Question: Do I need to install bower components each time I create angular project in WebStorm?
I created 2 projects and installed bower components separately each time. I believe there must some other method for this.

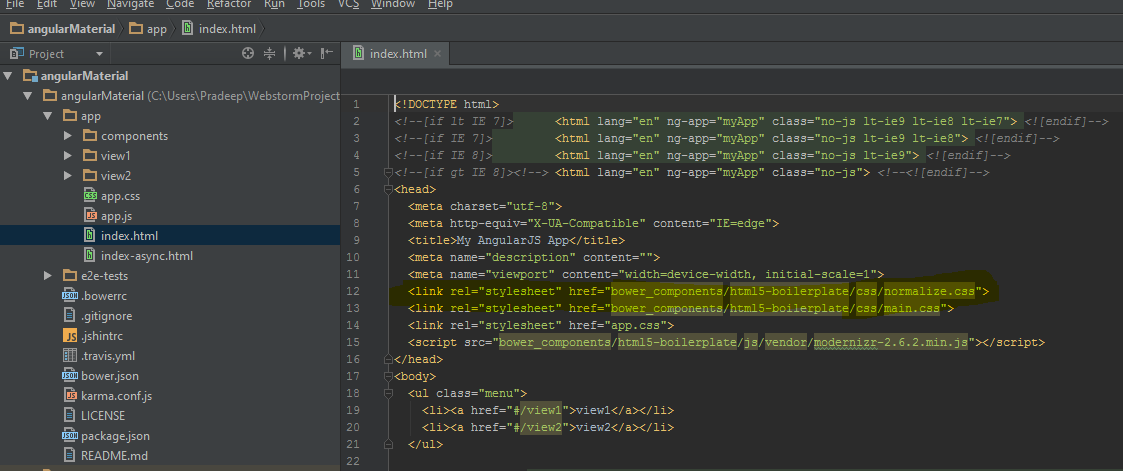
Answer: Each project should have own dependencies, isn't it? The main idea of a frontend package managers is "setup all dependence locally".
Frontend a bit different from a backend, so You may read this article <URL> to understand why things so.
Another idea of bower - is to keep in vcs(git, etc) only . When another man from you team download the project, he should to do the only thing - make 'bower install' and bower will download all dependencies for this project only (he didn't want to know about your other projects)
There is no point to install deps one time for all project, cause this is a frontend, not a backend.
One of the best practice for frontend - is to concat all .js and .css files for one huge javascript file (and one for css).
In common way when you do this, you should specify project js dirs.
I belive these big files should be uniq for each project.
P.S. But if you still want to use bower in way, you may specify bower's setup dir in '.bowerrc' file:
'''
{
"directory" : "../my_global_libs"
}
'''
And setup your projects to look into.
(And you may do concat with this lib, take a look for grunt or gulp)